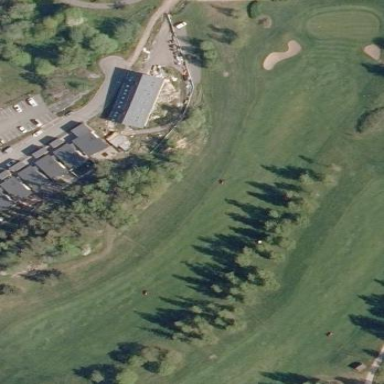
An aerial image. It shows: Golf fairway surrounded by grass.